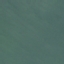
Land use / land cover class: SeaLake